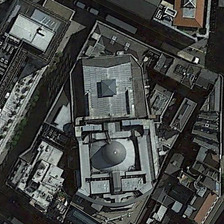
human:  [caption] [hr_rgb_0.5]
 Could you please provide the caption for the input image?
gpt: several buildings are around a church .

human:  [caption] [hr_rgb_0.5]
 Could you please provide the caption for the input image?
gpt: several buildings are around a church .

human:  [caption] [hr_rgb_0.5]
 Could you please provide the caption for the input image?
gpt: several buildings are around a church .

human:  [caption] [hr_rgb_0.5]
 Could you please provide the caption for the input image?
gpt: several buildings are around a church .

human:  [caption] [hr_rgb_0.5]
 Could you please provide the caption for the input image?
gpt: several buildings are around a church .